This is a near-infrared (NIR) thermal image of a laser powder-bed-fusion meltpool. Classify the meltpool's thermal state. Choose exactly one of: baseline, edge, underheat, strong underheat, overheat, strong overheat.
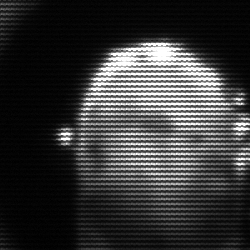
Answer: baseline